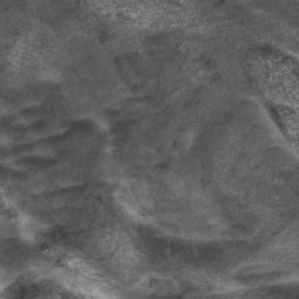
Label: non_frost